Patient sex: F
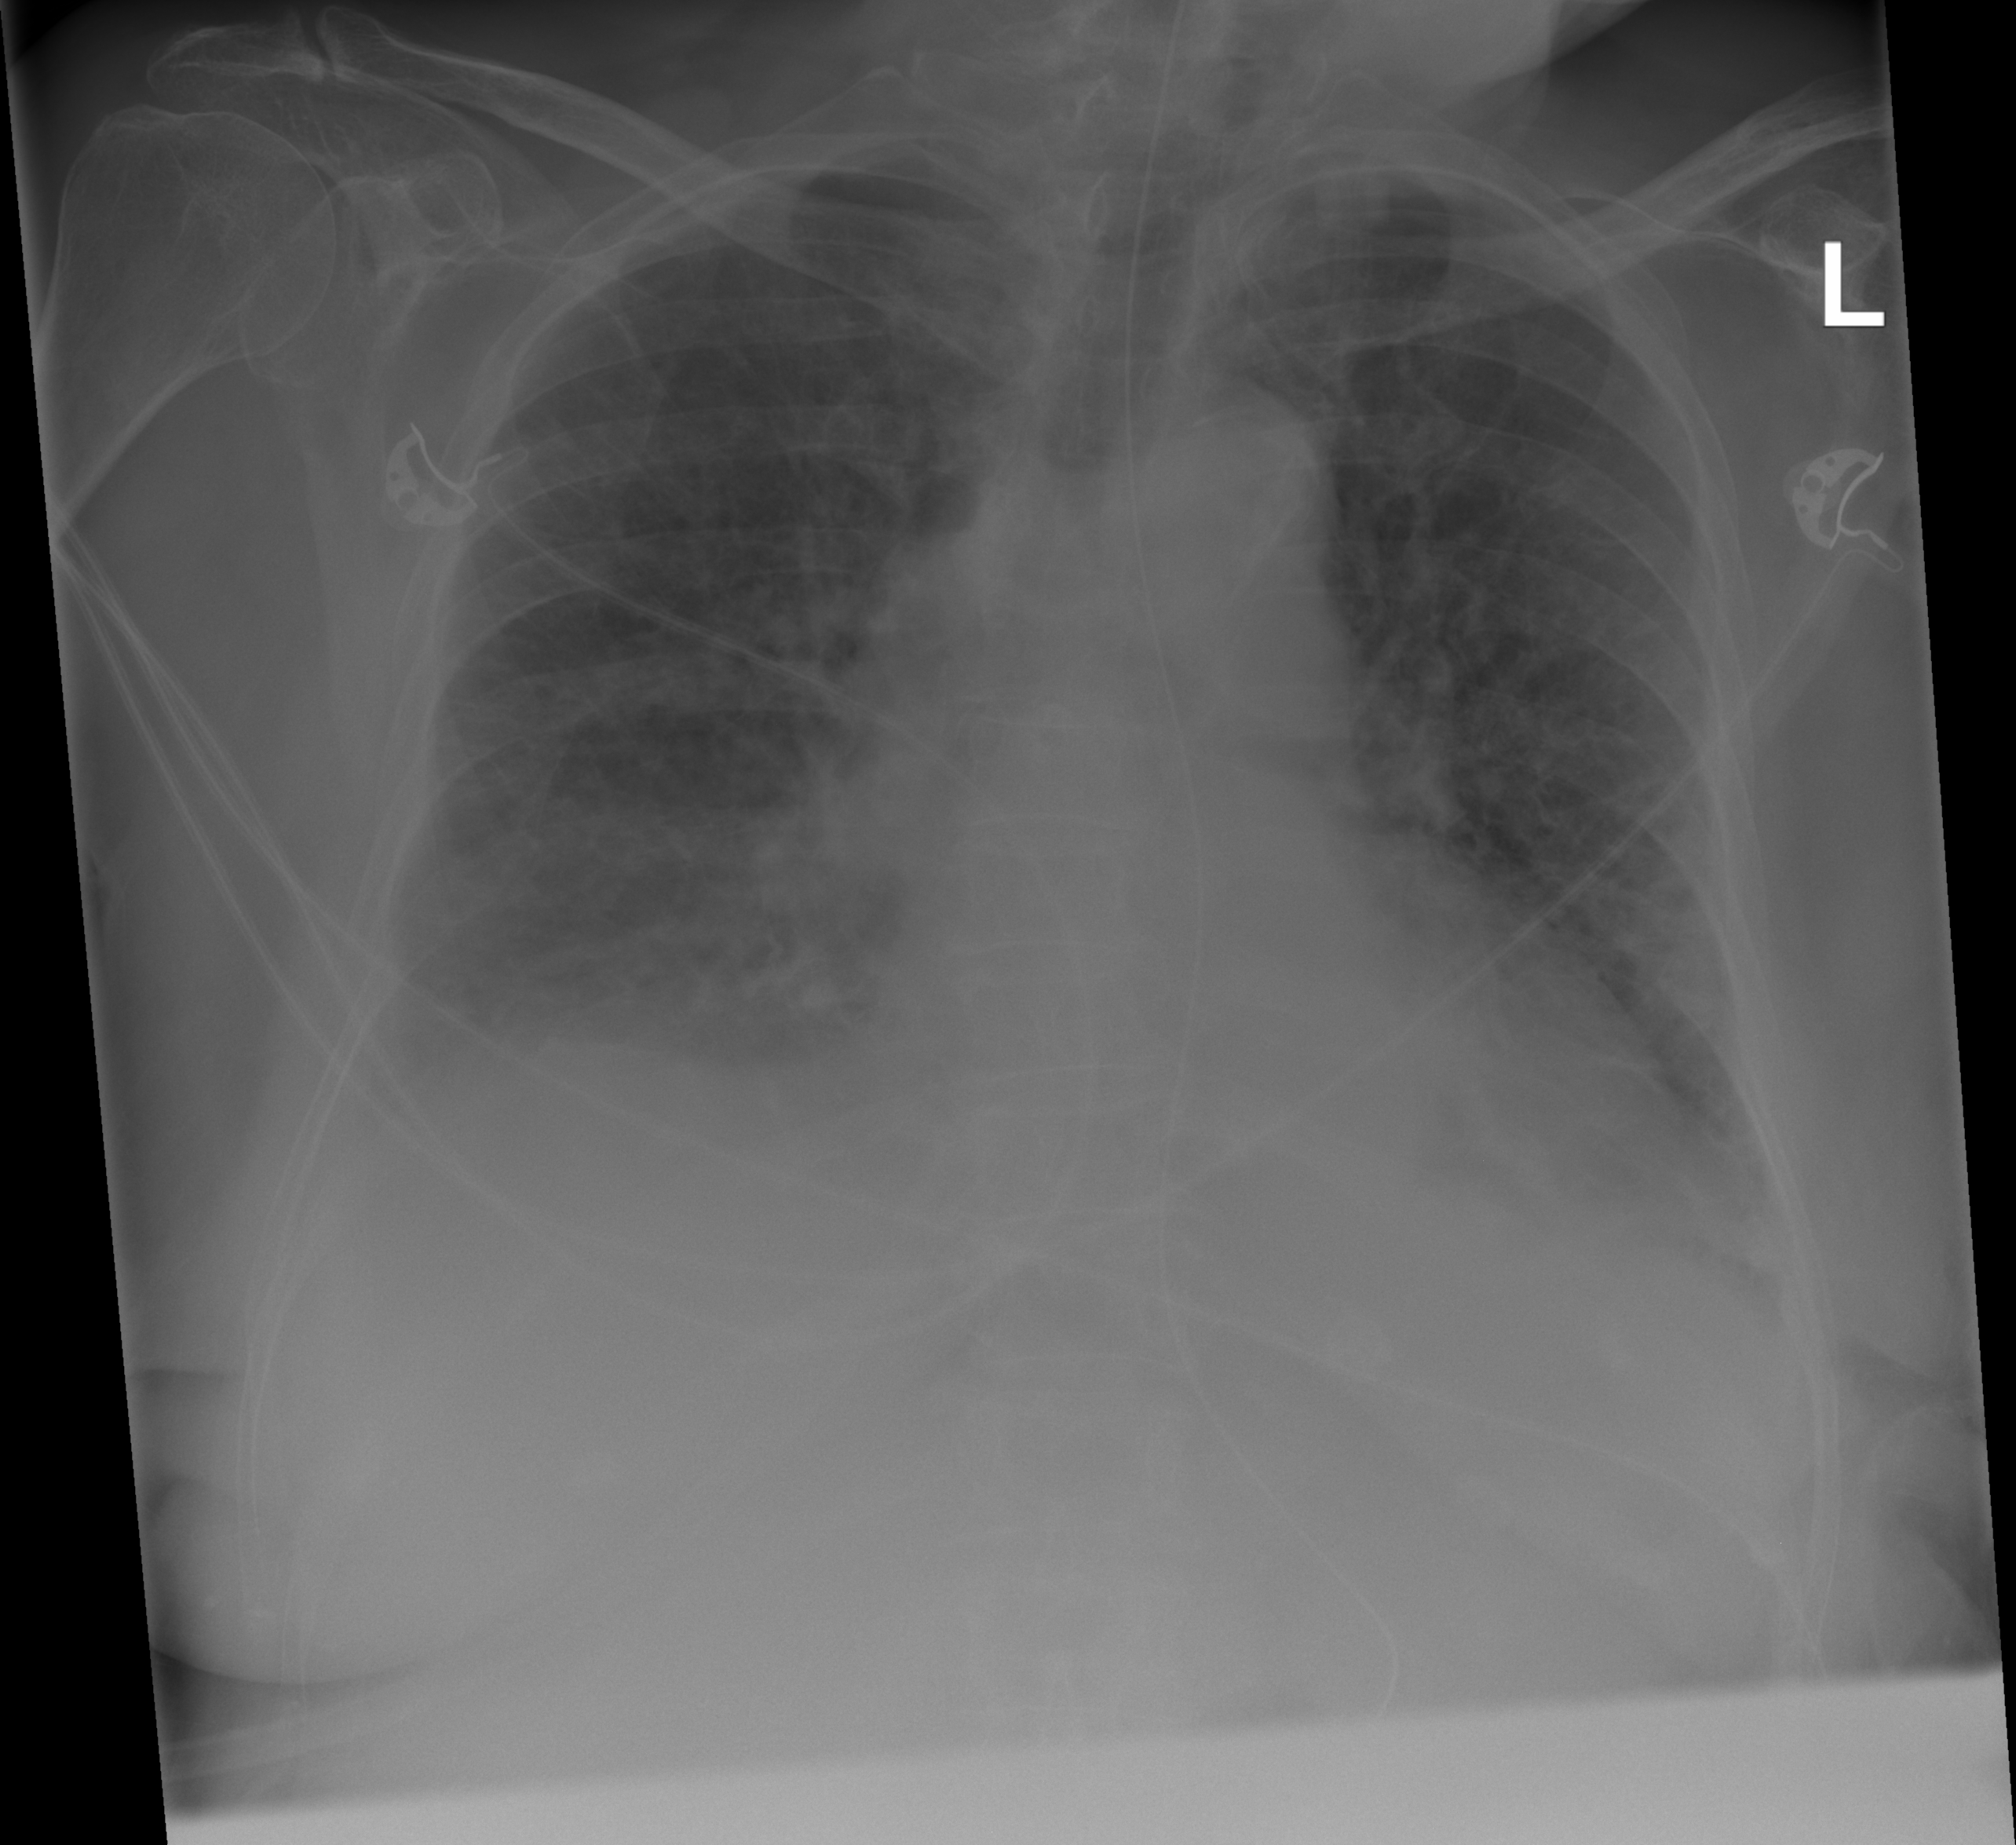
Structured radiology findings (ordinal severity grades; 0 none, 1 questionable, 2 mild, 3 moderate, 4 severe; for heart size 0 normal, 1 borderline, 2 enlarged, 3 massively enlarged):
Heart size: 2
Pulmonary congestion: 2
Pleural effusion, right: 2
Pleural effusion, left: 2
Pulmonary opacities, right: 3
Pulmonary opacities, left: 3
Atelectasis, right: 2
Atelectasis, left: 2